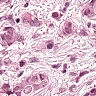
Metastatic tissue present: yes